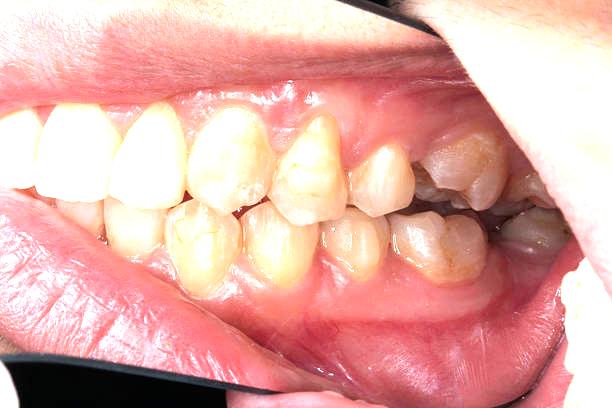
Condition: Calculus